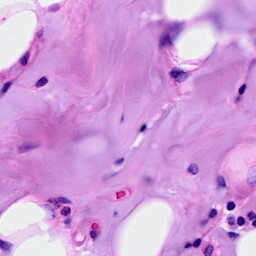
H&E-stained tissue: Breast